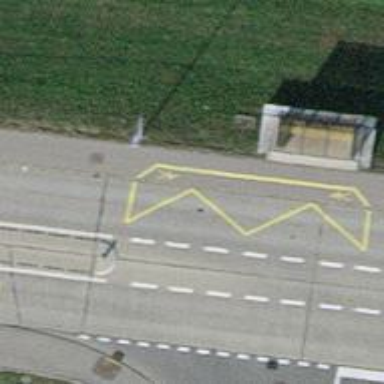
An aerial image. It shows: Platform for public transport with shelter.